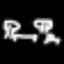
Label: square